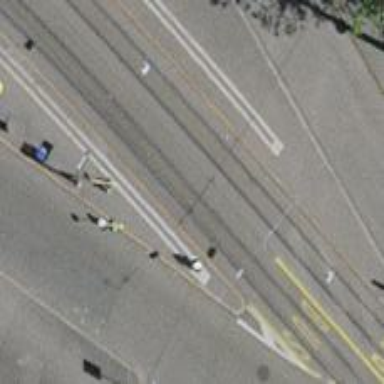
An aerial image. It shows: Tram railway with one electrified contact line.